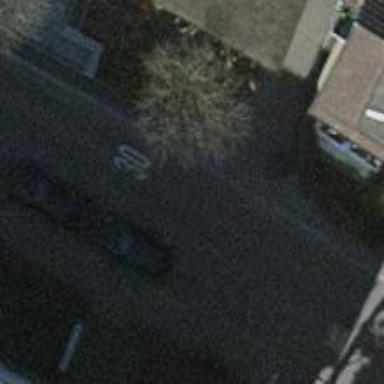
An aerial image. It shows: Residential road with asphalt surface. There are sidewalks on both sides of the road.